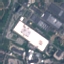
Label: Industrial